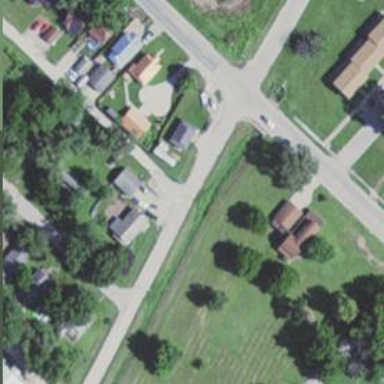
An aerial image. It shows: Alley classified as service road.